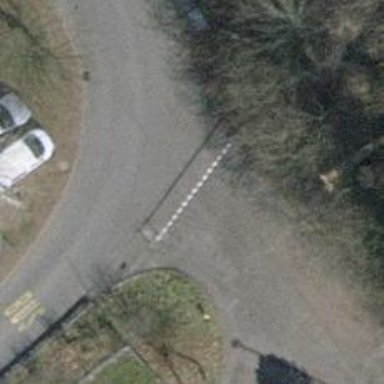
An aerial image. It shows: Lift gate barrier.